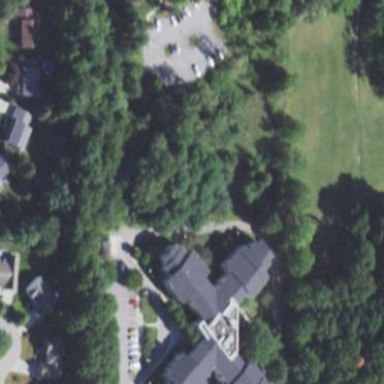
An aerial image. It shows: Residential building serving as nursing home.